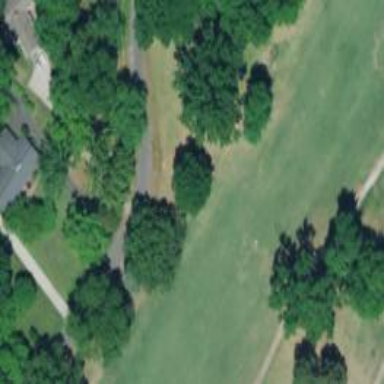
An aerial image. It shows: Golf fairway surrounded by grass.